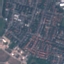
Land use / land cover class: Residential